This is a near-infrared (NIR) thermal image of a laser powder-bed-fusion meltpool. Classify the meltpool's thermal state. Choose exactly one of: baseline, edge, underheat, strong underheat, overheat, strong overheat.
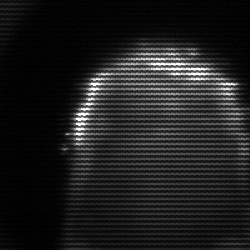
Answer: strong underheat